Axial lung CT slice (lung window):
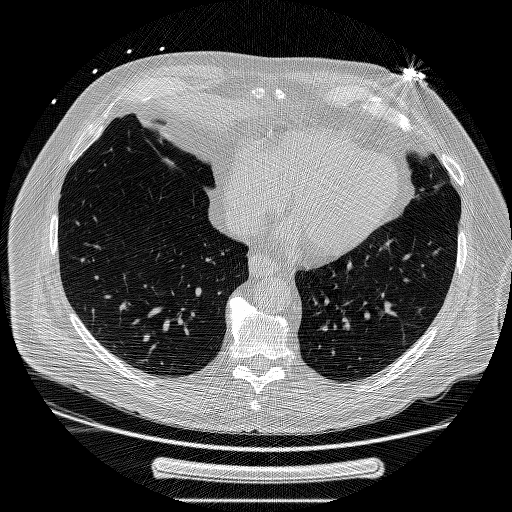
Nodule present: no